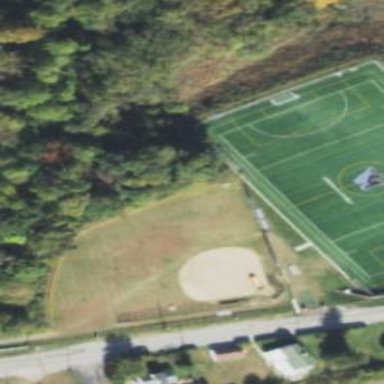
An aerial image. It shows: Softball pitch for leisure and sport activities.